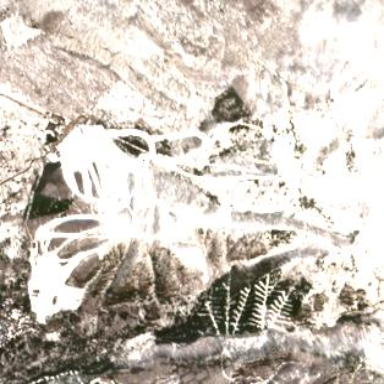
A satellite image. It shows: Area designated for winter sports.